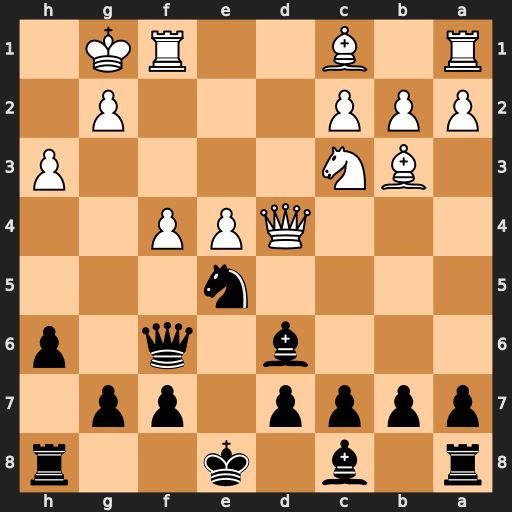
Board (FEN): r1b1k2r/pppp1pp1/3b1q1p/4n3/3QPP2/1BN4P/PPP3P1/R1B2RK1
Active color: b
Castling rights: kq
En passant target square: -
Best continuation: Nf3+ Rxf3 Qxd4+